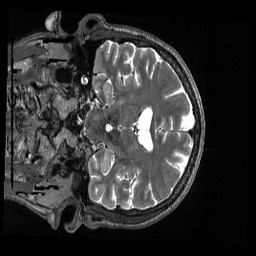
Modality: T2w
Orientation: coronal
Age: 71
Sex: male
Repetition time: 3.2 s
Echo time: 0.563 s